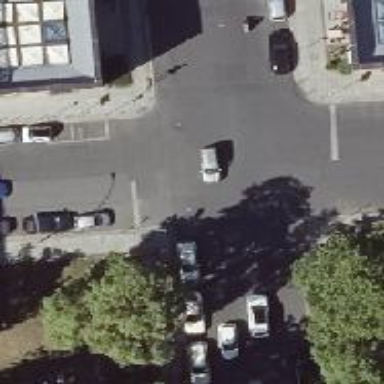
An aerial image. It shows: Unmarked crossing on the road.